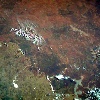
Label: land